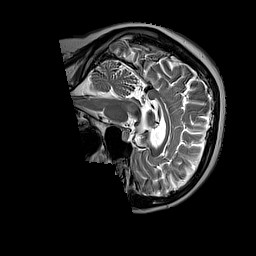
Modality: T2w
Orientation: sagittal
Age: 39
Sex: female
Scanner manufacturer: siemens
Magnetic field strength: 3 T
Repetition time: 3.2 s
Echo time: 0.212 s